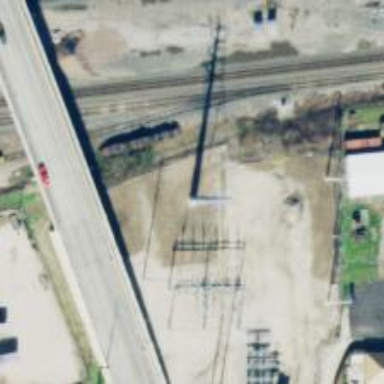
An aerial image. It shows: Power pole.